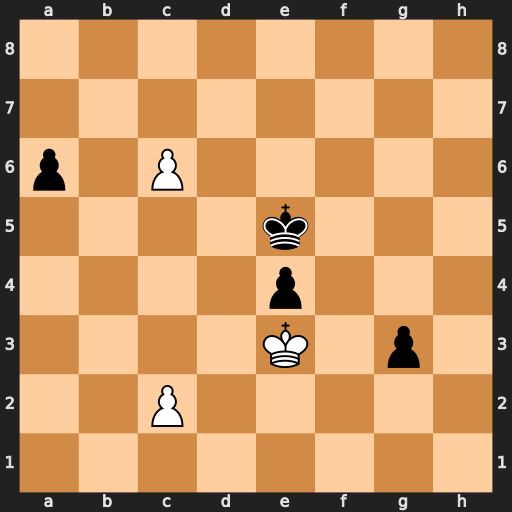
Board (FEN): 8/8/p1P5/4k3/4p3/4K1p1/2P5/8
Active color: w
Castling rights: -
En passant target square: -
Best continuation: c7 g2 Kf2 e3+ Kxg2